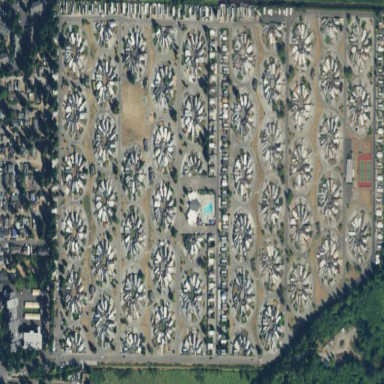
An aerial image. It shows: Residential area with mobile homes.